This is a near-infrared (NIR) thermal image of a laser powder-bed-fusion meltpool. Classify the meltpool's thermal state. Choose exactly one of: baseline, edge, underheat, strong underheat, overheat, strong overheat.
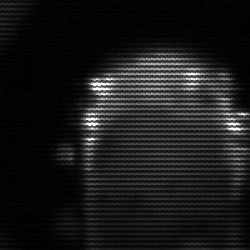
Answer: baseline